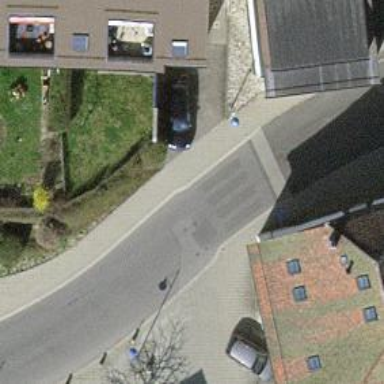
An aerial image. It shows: Footway surfaced with paving stones.